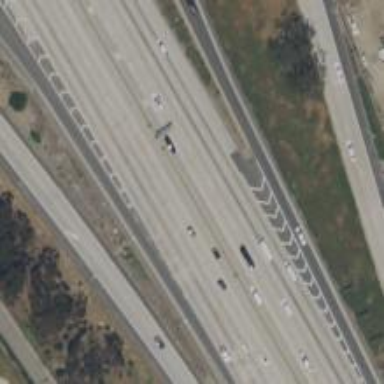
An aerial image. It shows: Motorway.